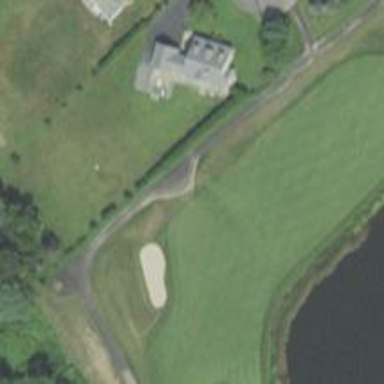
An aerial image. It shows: Golf hole.